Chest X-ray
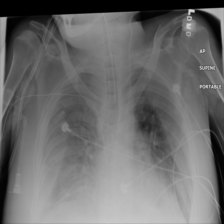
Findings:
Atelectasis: negative
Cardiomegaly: negative
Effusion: negative
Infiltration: negative
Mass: negative
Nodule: negative
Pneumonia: negative
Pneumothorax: negative
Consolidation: negative
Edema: negative
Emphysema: negative
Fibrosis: negative
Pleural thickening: negative
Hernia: negative